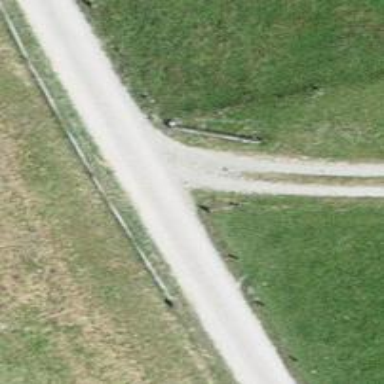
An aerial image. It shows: Gravel service road.